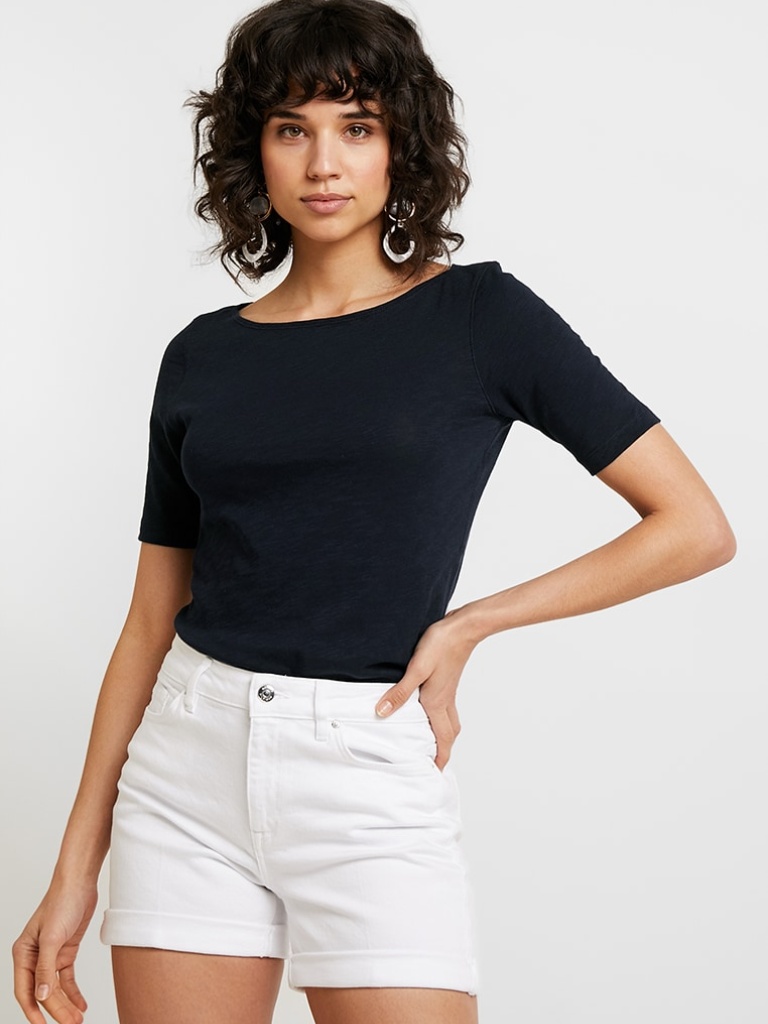
cotton tight short sleeve hip length Fully Tucked in boat t-shirt